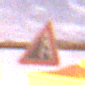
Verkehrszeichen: SteinschlagLinks
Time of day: Night
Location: Outdoor (Suburban)
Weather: PartlyCloudy
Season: NotSpecified
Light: Artificial